Question: i am using jquery star rating <URL>
i use the following scripts:
'''
$('#rating').raty({
readOnly: true,
// number: 5,
start: 0
});
'''
and i went through the javascript, the default is also set to 5. Hence whether or not i set it to five it will automatically be five. But, on the html page: the number of stars are 10 to my surprise.
image from my fire bug: in this case, i ask for 4 stars, turnout to have 8 stars.

is this bug from the plugin itself or has to do with my codes?
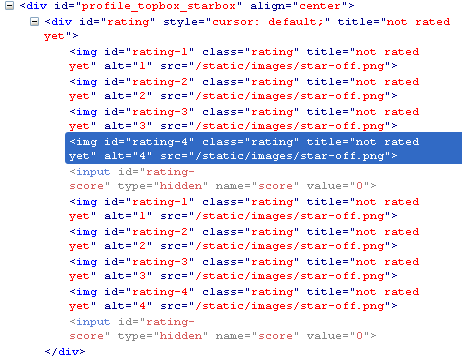
Answer: Use different names for id :
rating1-1 rating1-2 rating1-3 etc
rating2-1 rating2-2 rating2-3 etc
<URL>
EDIT :
You use twice or more Raty in your page ? If so, you should do it like this:
'''
<div id="rating1"></div>
$('#rating1').Raty(etc.
<div id="rating2"></div>
$('#rating2').Raty(etc.
'''